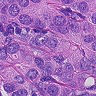
Metastatic tissue present: yes